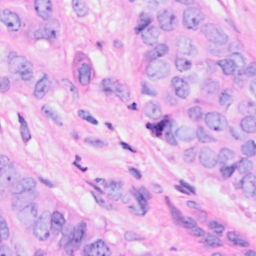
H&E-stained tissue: Breast